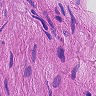
Metastatic tissue present: no